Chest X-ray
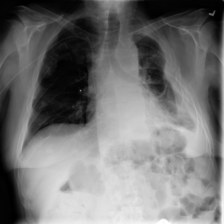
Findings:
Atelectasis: negative
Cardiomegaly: negative
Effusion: negative
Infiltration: negative
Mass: negative
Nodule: negative
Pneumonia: negative
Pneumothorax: negative
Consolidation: negative
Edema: negative
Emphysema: negative
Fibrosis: negative
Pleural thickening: positive
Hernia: negative